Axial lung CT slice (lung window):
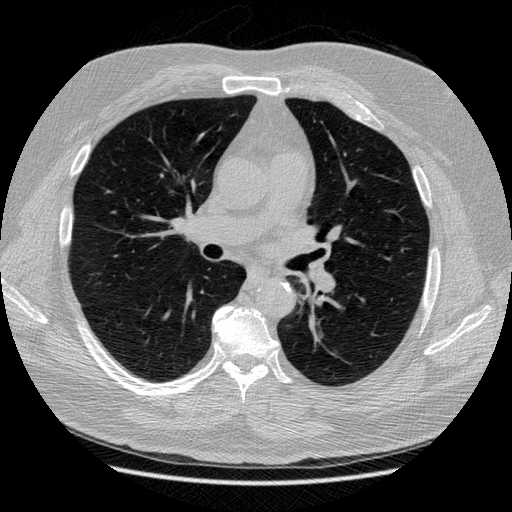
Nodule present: no